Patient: sex M, age 29
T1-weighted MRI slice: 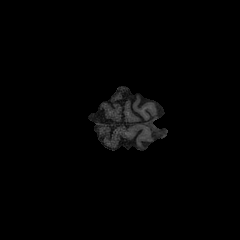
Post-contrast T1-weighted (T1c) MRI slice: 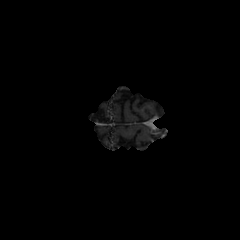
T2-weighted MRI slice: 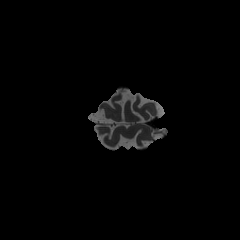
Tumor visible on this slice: no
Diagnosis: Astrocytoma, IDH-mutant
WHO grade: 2